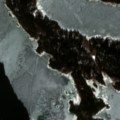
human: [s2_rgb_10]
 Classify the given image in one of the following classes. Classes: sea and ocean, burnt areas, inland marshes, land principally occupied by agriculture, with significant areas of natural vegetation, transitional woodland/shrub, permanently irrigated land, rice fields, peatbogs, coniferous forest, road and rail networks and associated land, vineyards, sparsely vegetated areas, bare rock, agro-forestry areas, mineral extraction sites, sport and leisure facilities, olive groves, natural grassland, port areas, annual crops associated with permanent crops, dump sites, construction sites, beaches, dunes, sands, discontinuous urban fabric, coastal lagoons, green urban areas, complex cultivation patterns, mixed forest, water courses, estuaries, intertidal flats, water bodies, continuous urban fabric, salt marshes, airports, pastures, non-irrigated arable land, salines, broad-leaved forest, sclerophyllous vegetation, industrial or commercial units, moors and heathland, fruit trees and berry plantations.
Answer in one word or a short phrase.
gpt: coniferous forest, mixed forest, sea and ocean